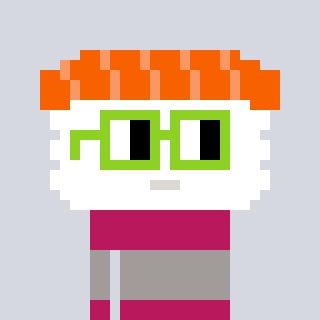
a pixel art character with square light green glasses, a nigiri-shaped head and a darkpink-colored body on a cool background